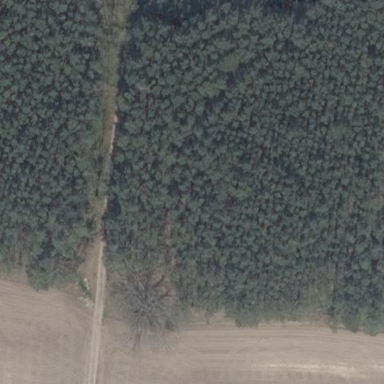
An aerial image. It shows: Forest area.